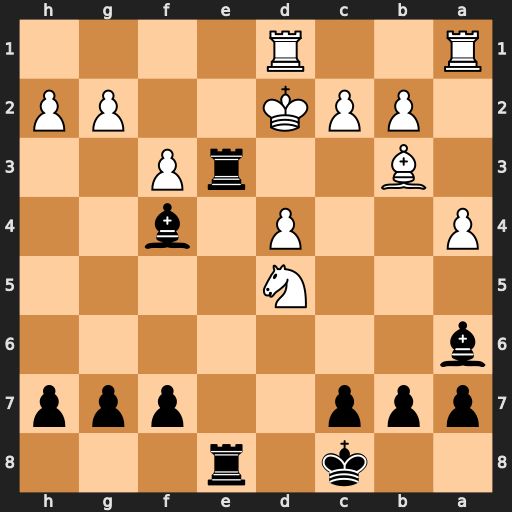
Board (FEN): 2k1r3/ppp2ppp/b7/3N4/P2P1b2/1B2rP2/1PPK2PP/R2R4
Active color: b
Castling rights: -
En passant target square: -
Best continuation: Rd3#